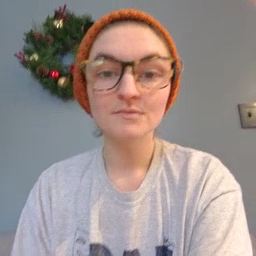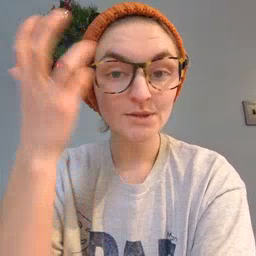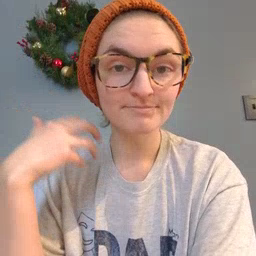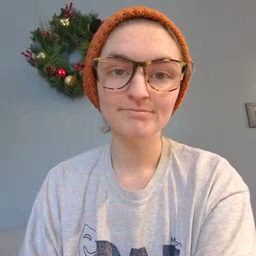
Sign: lion